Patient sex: F
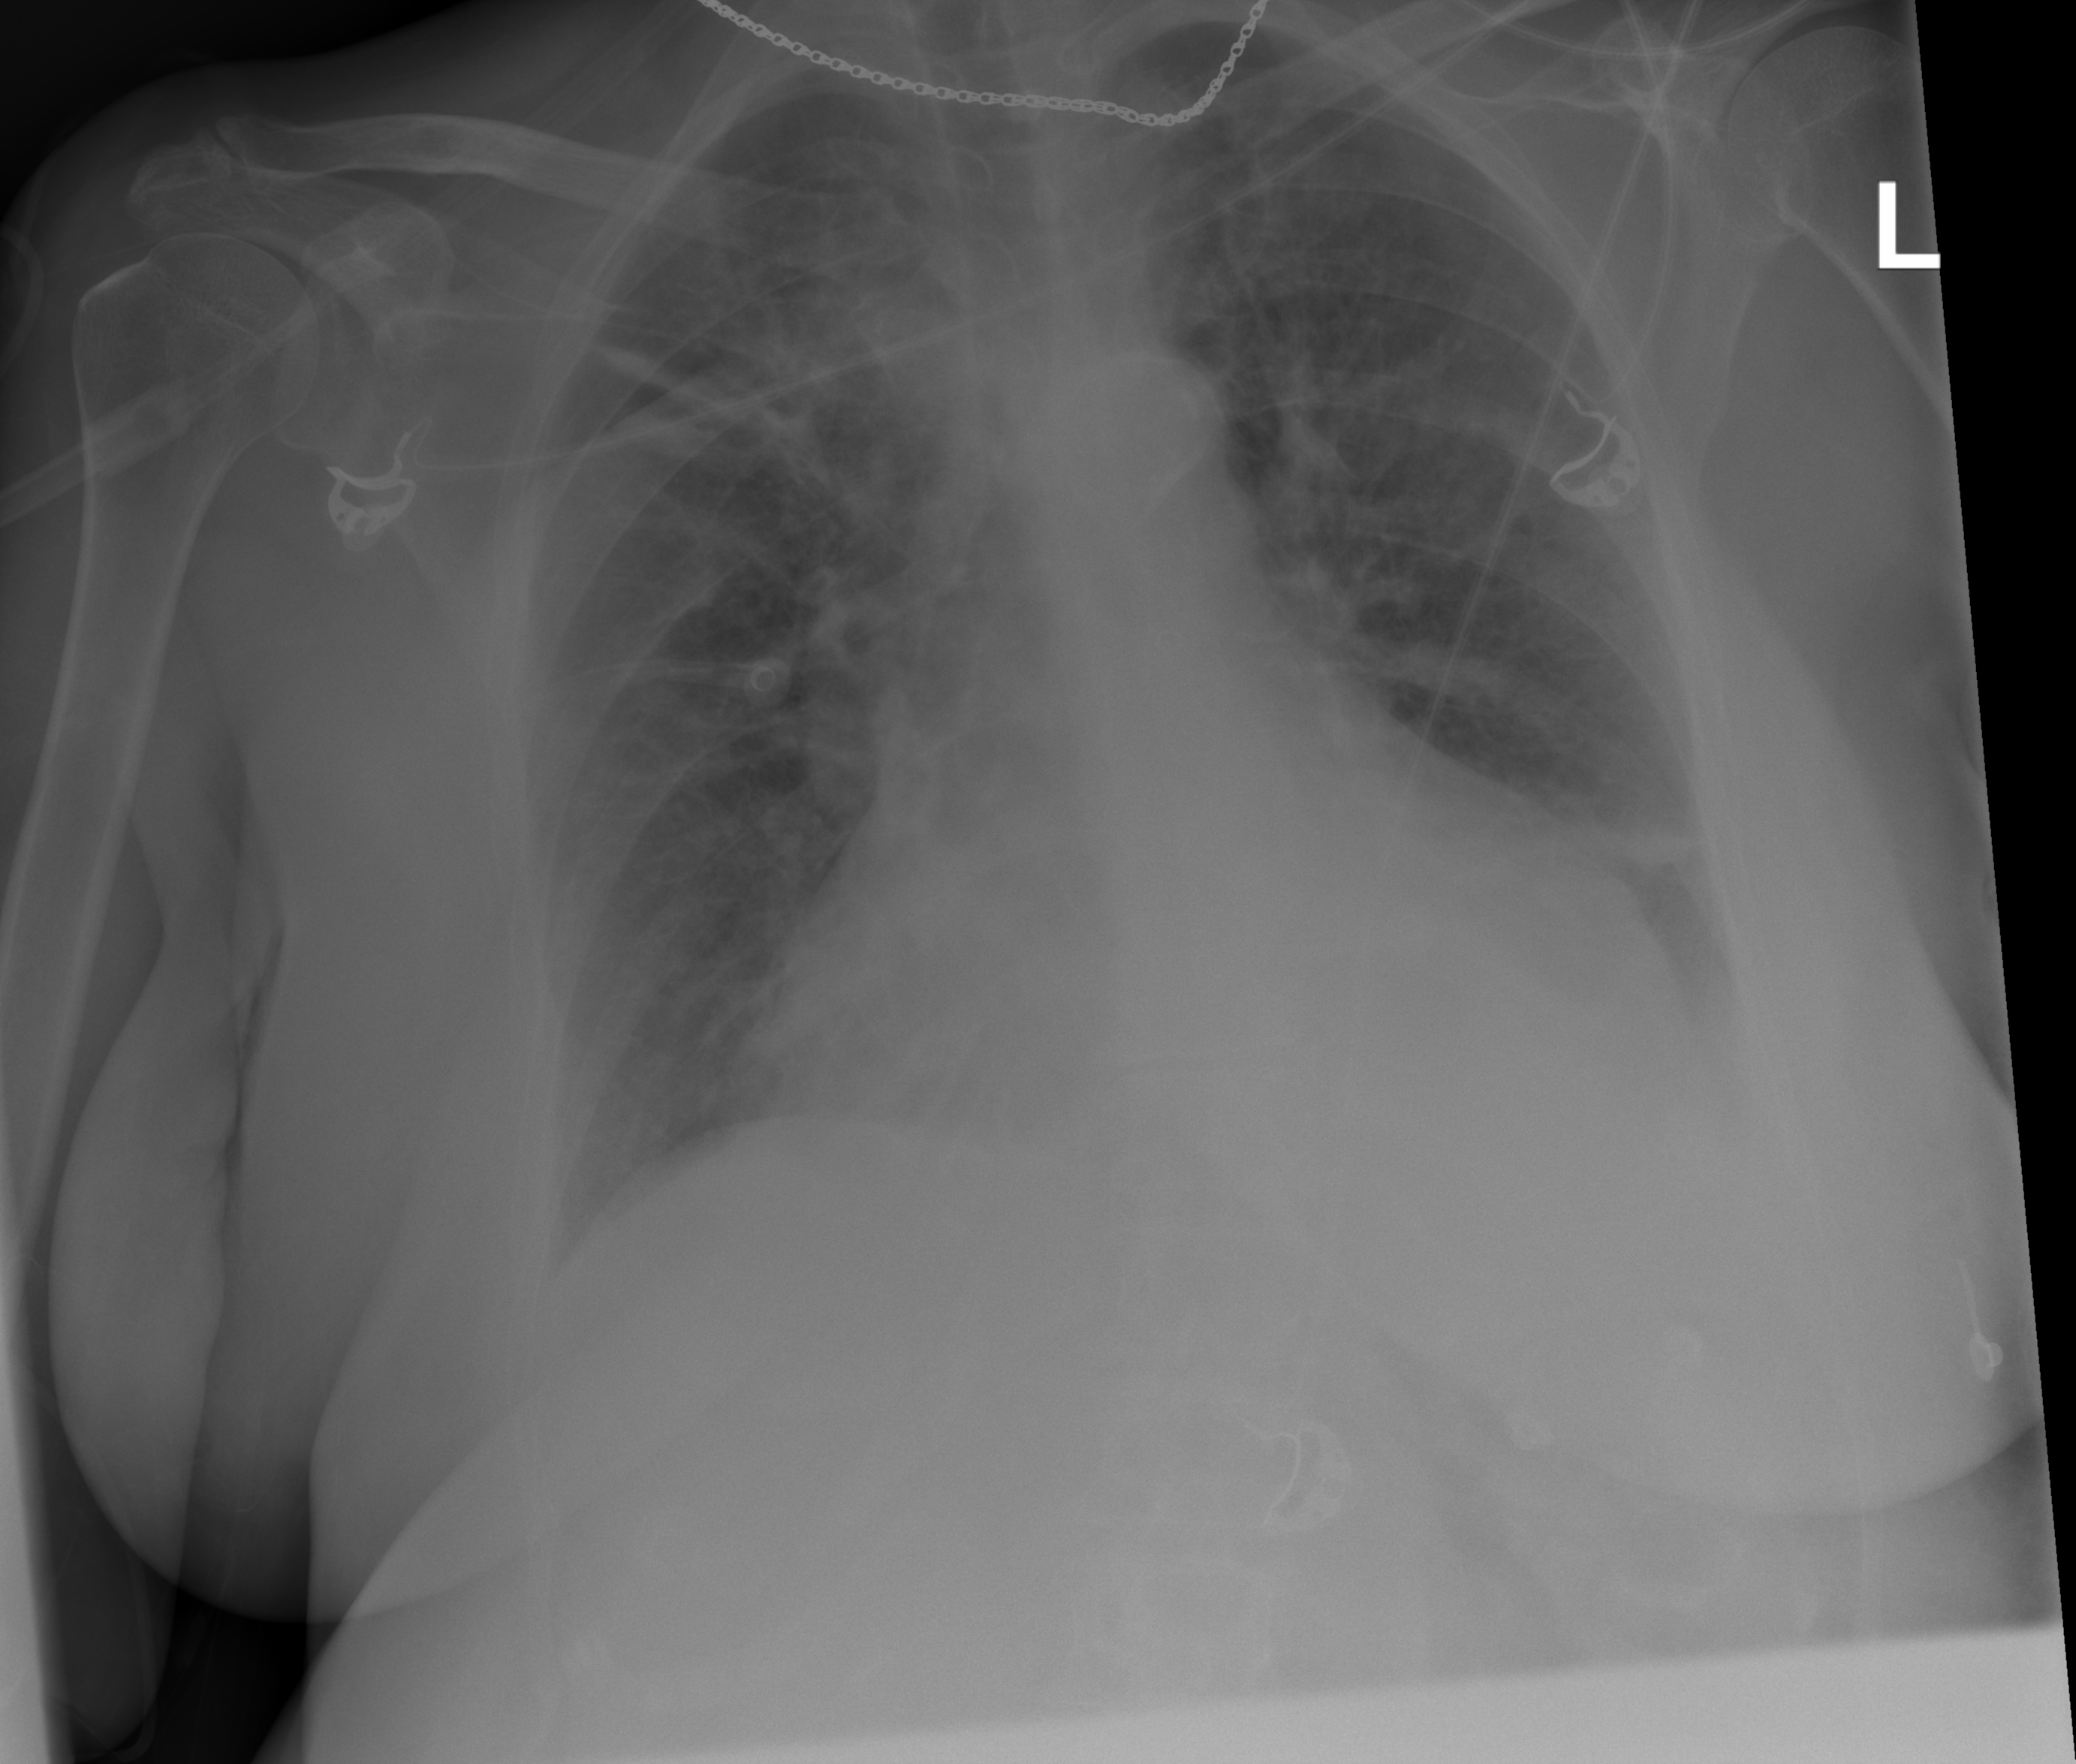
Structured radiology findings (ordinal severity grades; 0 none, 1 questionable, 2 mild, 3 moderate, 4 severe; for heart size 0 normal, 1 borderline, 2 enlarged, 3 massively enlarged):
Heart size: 1
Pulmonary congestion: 2
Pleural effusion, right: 0
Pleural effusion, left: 2
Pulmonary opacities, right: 0
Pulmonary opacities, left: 0
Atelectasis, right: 3
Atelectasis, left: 2